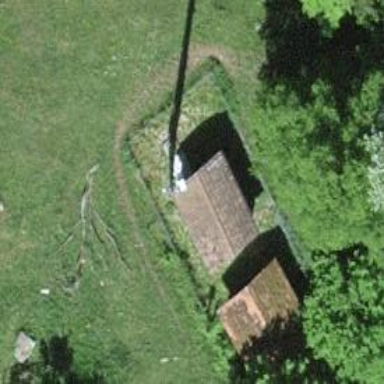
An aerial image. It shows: Mast tower used for communication.